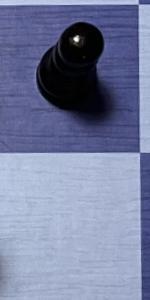
Label: Empty